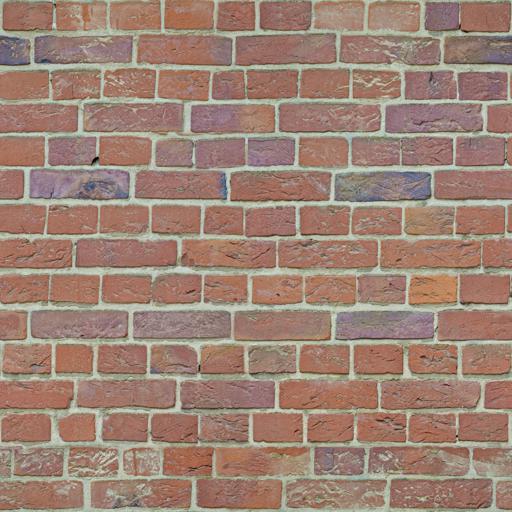
Tags: brick bricks old red vintage wall